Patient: sex M, age 69
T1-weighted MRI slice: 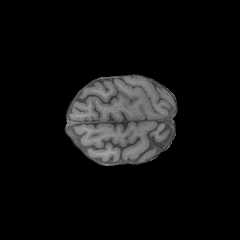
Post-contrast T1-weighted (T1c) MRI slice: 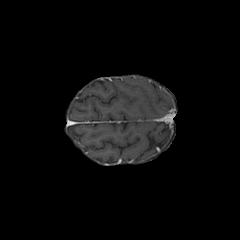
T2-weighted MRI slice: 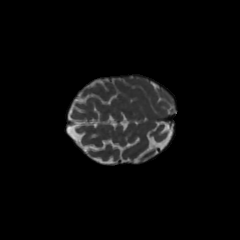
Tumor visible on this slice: no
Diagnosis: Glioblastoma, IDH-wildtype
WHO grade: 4